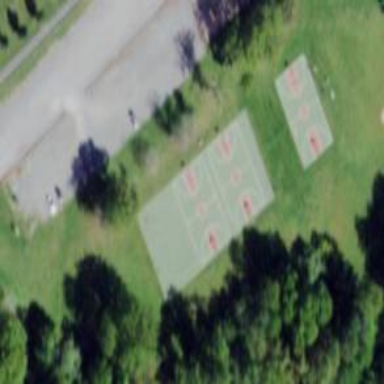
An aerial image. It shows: Basketball court in the leisure land pitch.